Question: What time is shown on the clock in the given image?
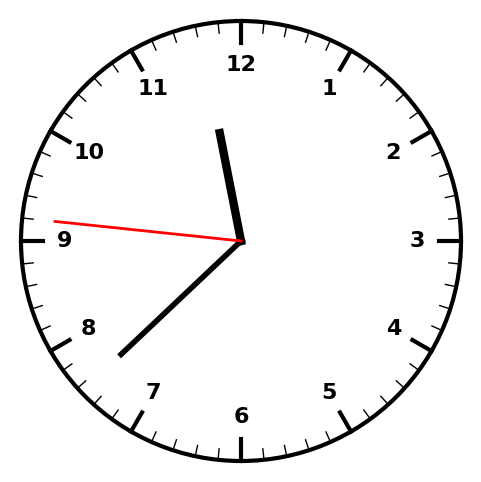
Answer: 11:37:46